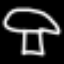
Label: mushroom